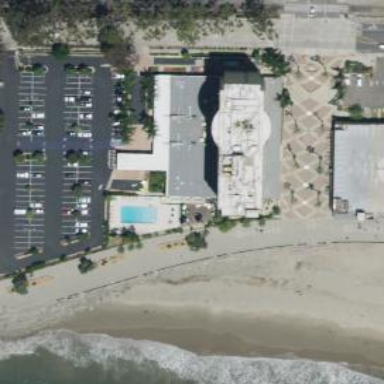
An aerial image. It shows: Hotel building.